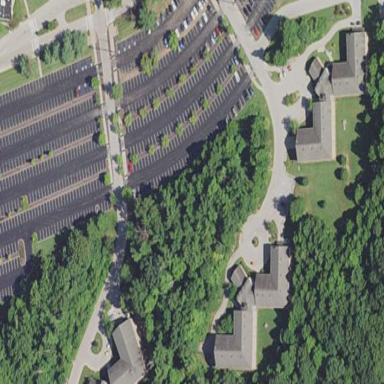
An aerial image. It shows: Parking area.